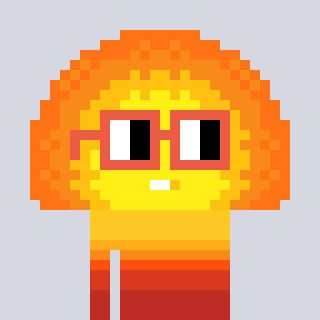
a pixel art character with square orange glasses, a sunset-shaped head and a computerblue-colored body on a cool background